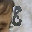
Label: 8